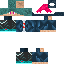
A male human skin with medium skin, wearing brown long hair dressed in a blue hoodie and black pants, featuring a closed mouth.